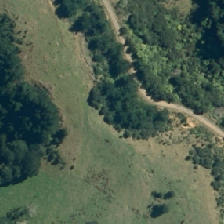
Land cover: deciduous_hardwood